Question: This is the image I want to make the : Journal Timeline and Gallery Text on the middle please help me guys... how to make it center align

'''
#pages ul{
margin: 0;
margin-left: auto;
margin-right: auto;
padding: 0;
list-style-type: none;
border:5px solid;
border-radius:15px;
width: 700px;
font-family: 'Open Sans', sans-serif;
font-size: 20px;
border-color: white;
}
#pages ul li {
display: inline-block;
margin-left: 45px;
}
#pages ul li a{
text-decoration: none;
color: white;
}
.home_icon{
padding-top: 3.5px;
}
'''
thats the code for CSS
'''
<div id="pages">
<ul>
<li><a href="#"><img class = "home_icon" src="img/home_icon.png"></a></li>
<li><a href="#">JOURNAL</a></li>
<li><a href="#">TIMELINE</a></li>
<li><a href="#">GALLERY</a></li>
<li><a href="#">CONTACT</a></li>
</ul>
</div>
'''
Please I need the explanation and codes :) thank you
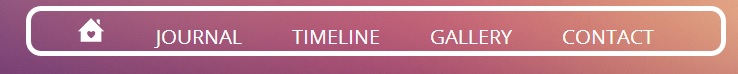
Answer: Use 'vertical-align:middle;' in your '<li>''s CSS:
'''
#pages ul li {
display: inline-block;
margin-left: 45px;
vertical-align:middle;
}
'''
<URL>